【题型】填空题　【知识点】平面几何　【难度】medium
如图, 直线 $AB // CD$, 直线 $l$ 与直线 $AB$、$CD$ 相交与点 $E$、$f$, $P$ 是射线 $EA$ 上的一个动点(不包括端点 $E$), 将 $\triangle EPF$ 沿 $PF$ 折叠, 使顶点 $E$ 落在点 $Q$ 处, 若 $\angle PEF = 75^\circ$, $\angle CFQ = \frac{1}{2} \angle PFC$, 则 $\angle EFP$ 的度数为\_\_\_\_\_\_。

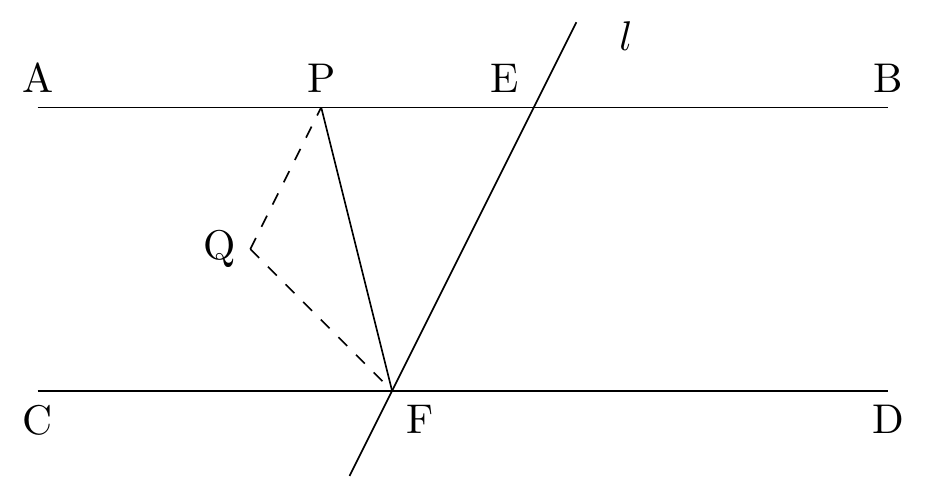
【解答】
解：分两种情况：
如图, 当点 $Q$ 在平行线 $AB$、$CD$ 之间时,

设 $\angle PFQ = x$, 由折叠可得 $\angle EFP = x$,

$\because \angle CFQ = \frac{1}{2}\angle PFC$,

$\therefore \angle PFQ = \angle CFQ = x$,

$\because AB // CD$,

$\therefore \angle AEF + \angle CFE = 180^\circ$,

$\therefore 75^\circ + x + x + x = 180^\circ$,

$\therefore x = 35^\circ$,

$\therefore \angle EFP = 35^\circ$；

如图, 当点 $Q$ 在 $CD$ 的下方时,

设 $\angle CFQ = x$, 由 $\angle CFQ = \frac{1}{2}\angle PFC$ 得, $\angle PFC = 2x$,

$\therefore \angle PFQ = 3x$,

由折叠得, $\angle PFE = \angle PFQ = 3x$,

$\because AB // CD$,

$\therefore \angle AEF + \angle CFE = 180^\circ$,

$\therefore 2x + 3x + 75^\circ = 180^\circ$,

$\therefore x = 21^\circ$,

$\therefore \angle EFP = 3x = 63^\circ$；

综上所述, $\angle EFP$ 的度数是 $35^\circ$ 或 $63^\circ$。

故答案为：$35^\circ$ 或 $63^\circ$。
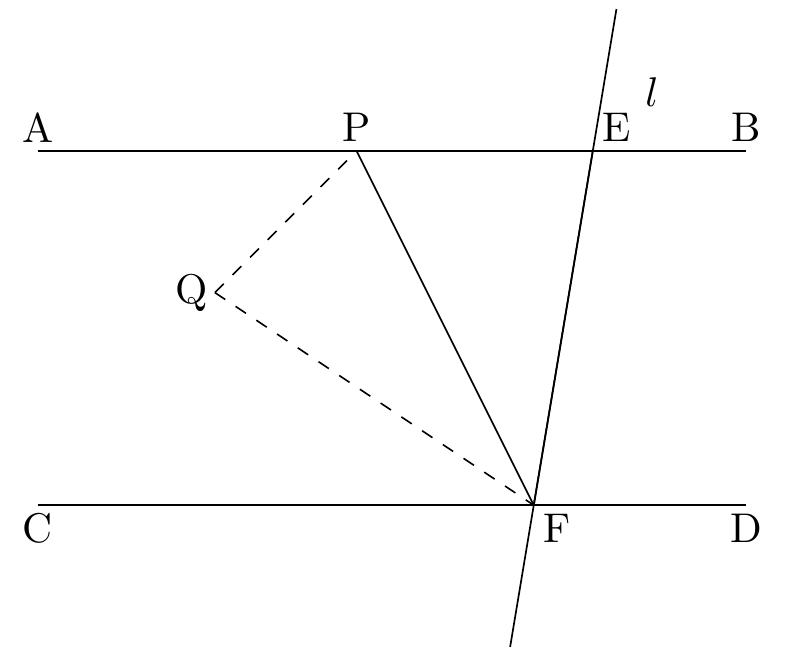
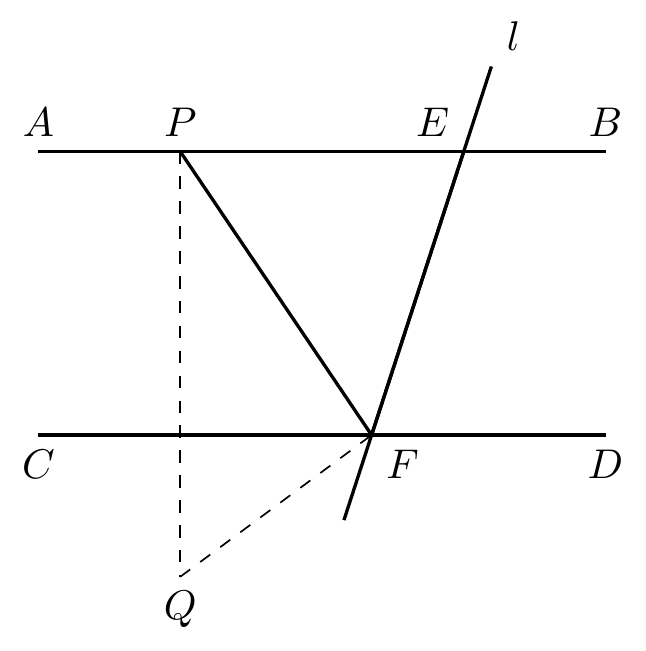